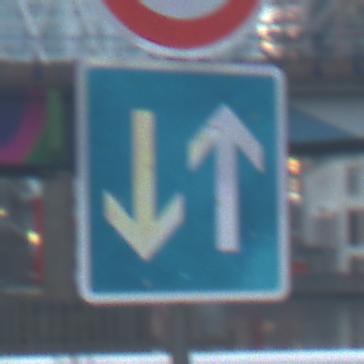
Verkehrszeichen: VorrangVorGegenverkehr
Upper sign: Geschwindigkeit30
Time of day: MorningAfternoon
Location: Outdoor (Urban)
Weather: PartlyCloudy
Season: NotSpecified
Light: Natural